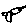
Label: bird